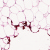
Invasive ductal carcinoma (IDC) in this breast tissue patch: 0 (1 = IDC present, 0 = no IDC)